Aerial crown-view tile of a tropical tree (Barro Colorado Island, Panama), acquired 20250512:
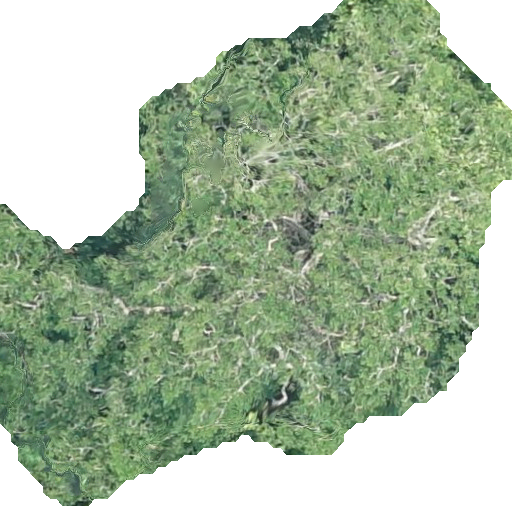
Species: Simarouba amara
GBIF accepted scientific name: Simarouba amara
Crown area: 261.832 m²